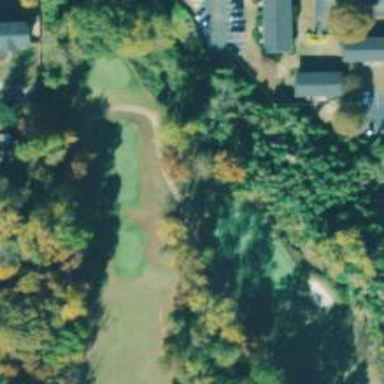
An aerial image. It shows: View of golf hole.